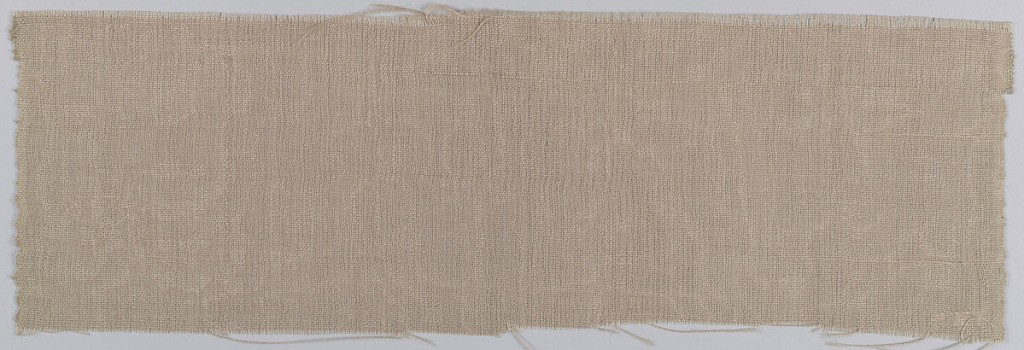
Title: Embossed wool
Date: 19th century
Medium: wool Technique: glazed and moire plain weave
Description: Thin, loosely woven glazed wool with irregular watered pattern, broad double warp. Selvages. In soft pinkish tan. Said to have been made and used by Quakers.